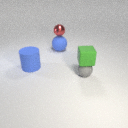
small gray rubber sphere to the right of large blue rubber cylinder